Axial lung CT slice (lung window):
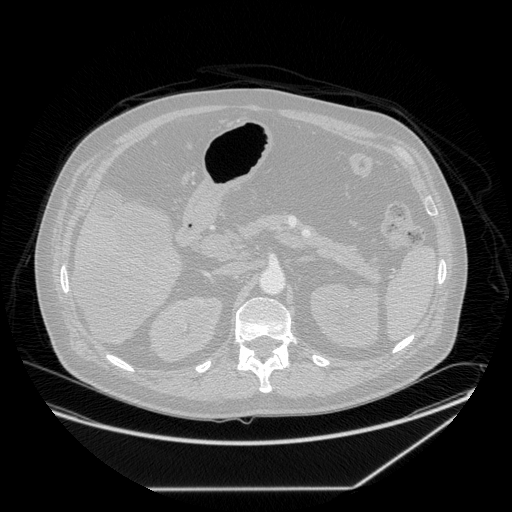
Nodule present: no